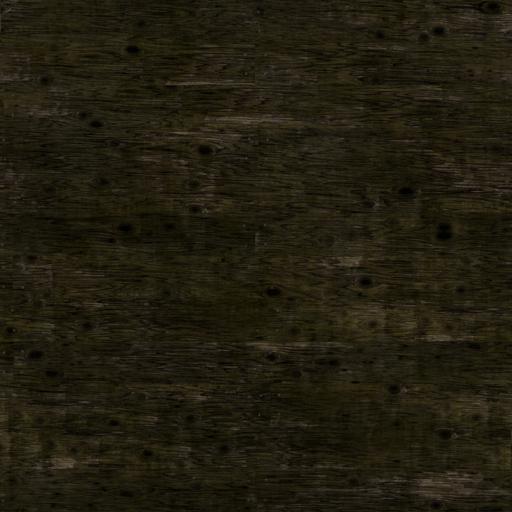
Tags: planks